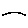
Label: fish